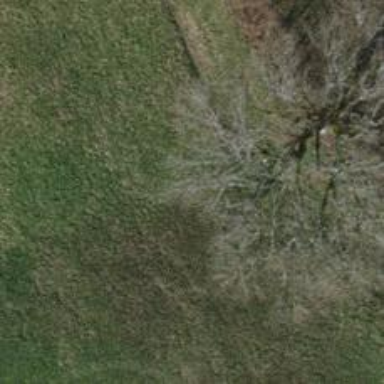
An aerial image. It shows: Single tag "natural: tree."